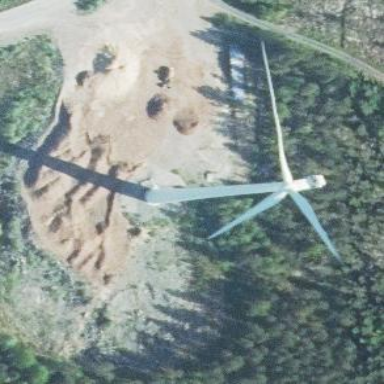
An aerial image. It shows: Wind turbine power generator.